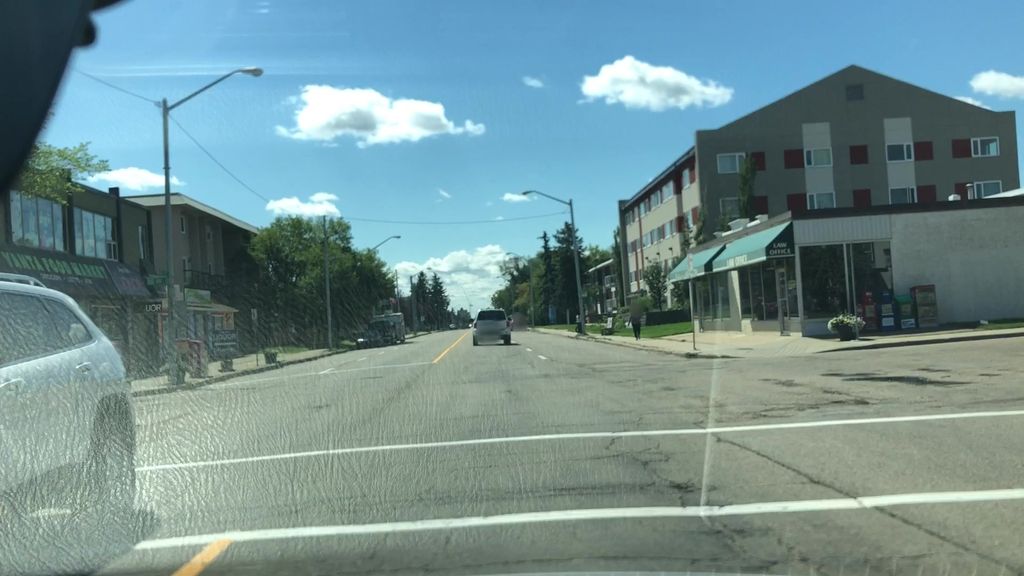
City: edmonton